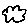
Label: cloud